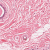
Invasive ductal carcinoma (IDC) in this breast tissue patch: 0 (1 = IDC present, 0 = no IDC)